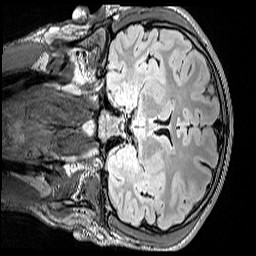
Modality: FLAIR
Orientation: coronal
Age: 12
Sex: male
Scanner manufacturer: siemens
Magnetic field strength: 3 T
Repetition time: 5 s
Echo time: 0.388 s